Field crop: maize
Growth stage: 2
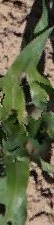
Species: maize